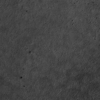
Label: not_dusty